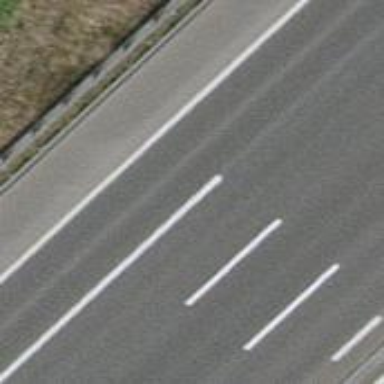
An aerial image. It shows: Asphalt motorway.